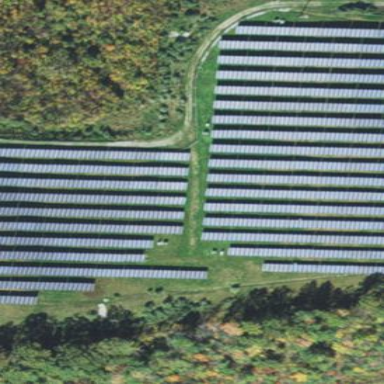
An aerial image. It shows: Solar power plant with photovoltaic technology surrounded by fence.